The image is the raw acceleration waveform (amplitude versus time) of a rotating-machine vibration signal. Classify the rotor condition as one of: normal, misalignment, unbalance, looseness.
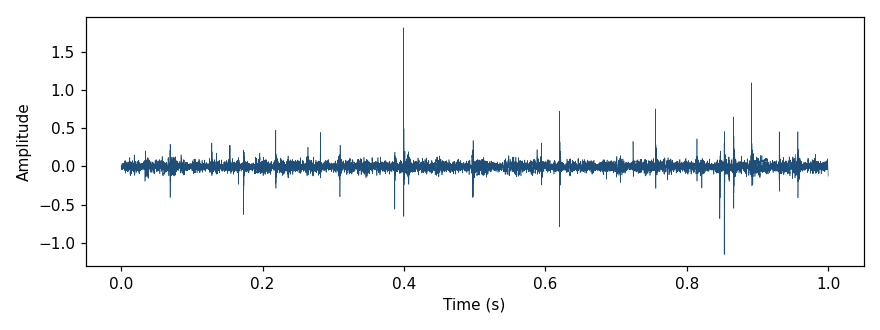
Answer: normal